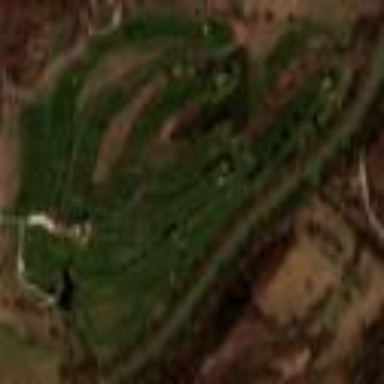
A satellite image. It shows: Golf course.